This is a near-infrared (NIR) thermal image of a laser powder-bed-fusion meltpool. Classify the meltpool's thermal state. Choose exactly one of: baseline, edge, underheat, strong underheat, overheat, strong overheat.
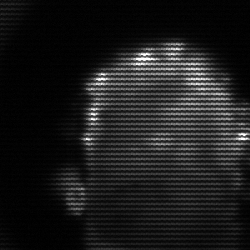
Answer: baseline